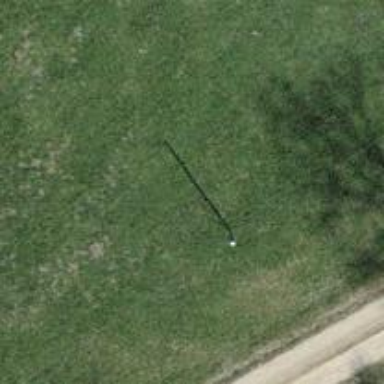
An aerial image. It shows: Power pole.